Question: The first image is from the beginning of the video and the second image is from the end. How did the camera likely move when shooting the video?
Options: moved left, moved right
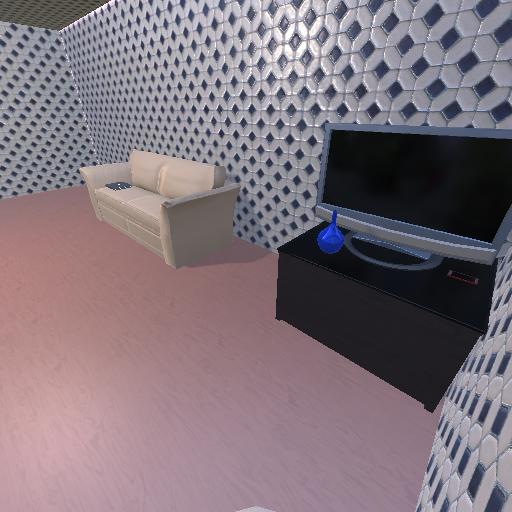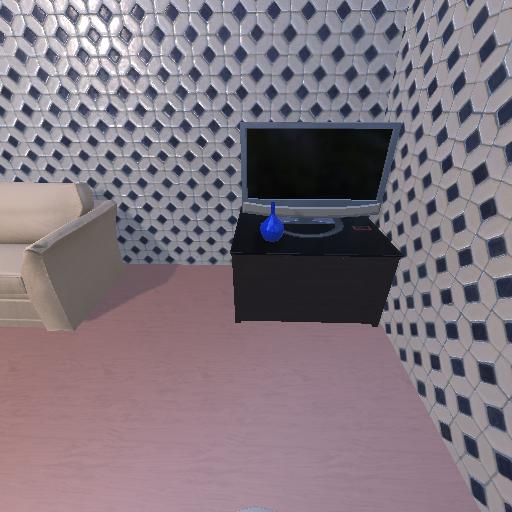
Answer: moved left